Question: I am learning COM. I wrote a simple COM component in the DLL and registered it in the registry. Then I created a simple client and tried to use my COM component. But I don't understand the 'DllMain' behaviour (I read <URL>.
'''
extern "C" BOOL WINAPI DllMain(
_In_ HINSTANCE hinstDLL,
_In_ DWORD fdwReason,
_In_ LPVOID lpvReserved){
pDll = hinstDLL;
if (DLL_PROCESS_ATTACH == fdwReason){
trace("DllMain(): DLL_PROCESS_ATTACH");
}
else if (DLL_THREAD_ATTACH == fdwReason){
trace("DllMain(): DLL_THREAD_ATTACH");
}
else if (DLL_PROCESS_DETACH == fdwReason){
trace("DllMain(): DLL_PROCESS_DETACH");
}
else if (DLL_THREAD_DETACH == fdwReason){
trace("DllMain(): DLL_THREAD_DETACH");
}
else{
trace("DllMain(): unknown variant...");
}
return TRUE;
}
'''
I expected for each 'DLL_PROCESS_ATTACH' one 'DLL_PROCESS_DETACH' to be called and for each 'DLL_THREAD_ATTACH' one 'DLL_THREAD_DETACH' to be called (if the exception doesn't happen).
But I see for a single 'DLL_PROCESS_ATTACH' there are two 'DLL_THREAD_DETACH':

Why does it happen?
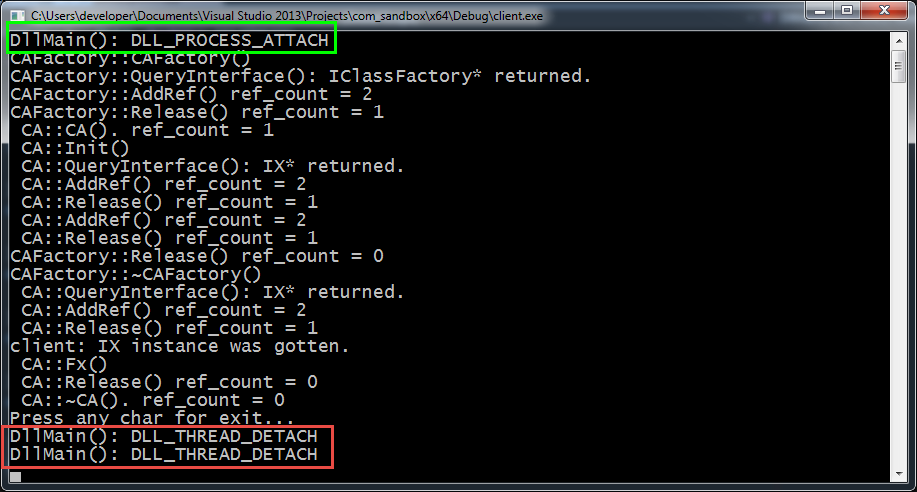
Answer: About 'DLL_THREAD_ATTACH' :
> Note that a DLL's entry-point function is called with this value only by threads created after the DLL is loaded by the process. When a DLL is loaded using LoadLibrary, existing threads do not call the entry-point function of the newly loaded DLL.
There is no relation between the number of 'DLL_THREAD_ATTACH' and 'DLL_THREAD_DETACH'. It's all about loading and creation time. When a thread is created while a DLL is loaded, 'DLL_THREAD_ATTACH' will be called. When a thread exits while a DLL is loaded, 'DLL_THREAD_DETACH' will be called. A thread will never be preempted by a DLL, so the THREAD calls can only happen at creation and end of a thread.
In you case, the log only says that you didn't create a thread after loading the DLL, but two thread exited before unloading the DLL.